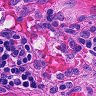
Metastatic tissue present: no